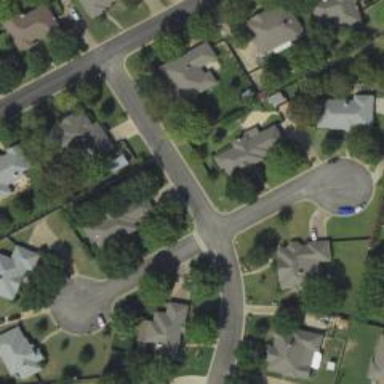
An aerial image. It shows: Residential road.